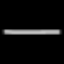
Label: line